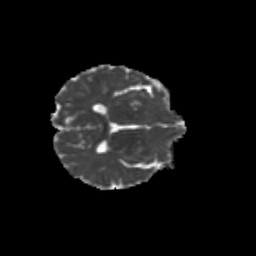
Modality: MD
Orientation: axial
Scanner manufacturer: siemens
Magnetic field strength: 3 T
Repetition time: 9.2 s
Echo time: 0.084 s